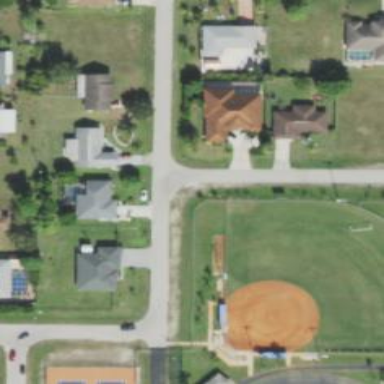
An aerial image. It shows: Grass pitch designated for softball or baseball.